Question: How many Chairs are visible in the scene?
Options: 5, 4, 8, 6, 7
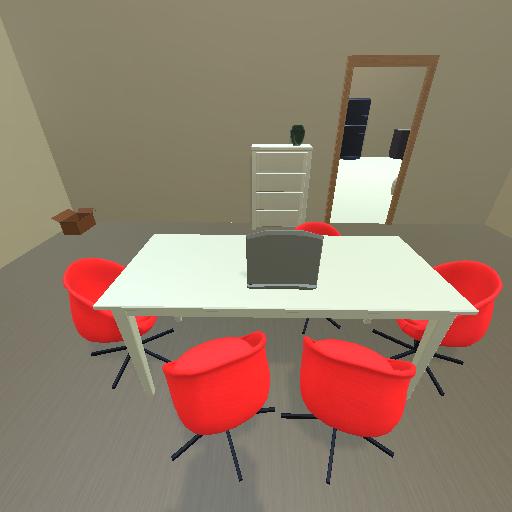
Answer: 5